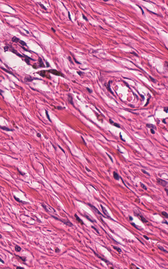
Tumor epithelial tissue: no
Tumor-associated stroma tissue: yes
Normal tissue: no